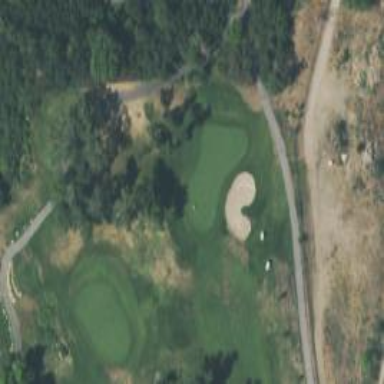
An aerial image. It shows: Golf hole.